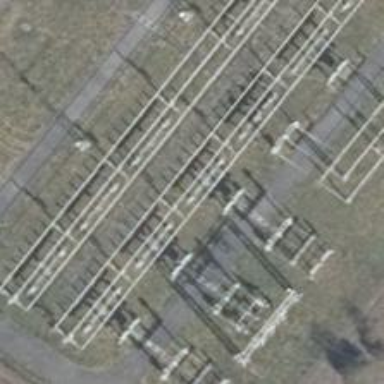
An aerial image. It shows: Power line with 3 cables. The line type is busbar.